Question: How to set (horizontal) scroll position of overflow container?
<URL>

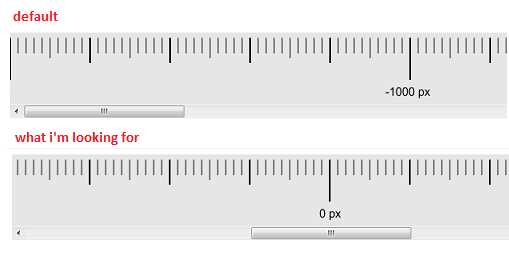
Answer: 'container.scrollLeft = 1000;'